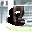
Label: 8